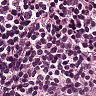
Metastatic tissue present: no